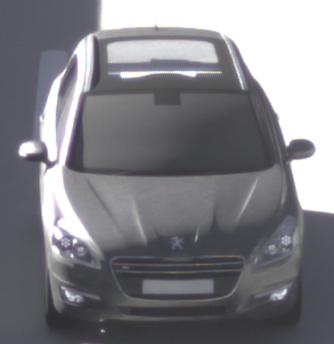
Make: Peugeot
Model: 508 SW 120 VTi
Detailed model: 508 (I) SW
Model produced from: 2011/03
Model produced until: 2014/05
Doors: 5
Color: gray
Road condition: dry road
Daytime: morning or afternoon
Contrast: high contrast